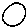
Label: circle